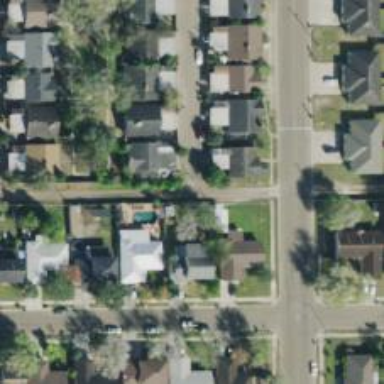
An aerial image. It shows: Alleyway designated as service road.